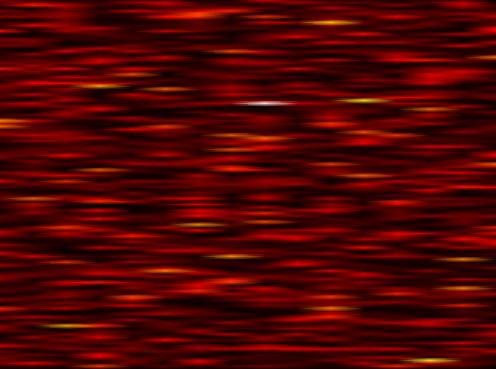
Label: FOFDM